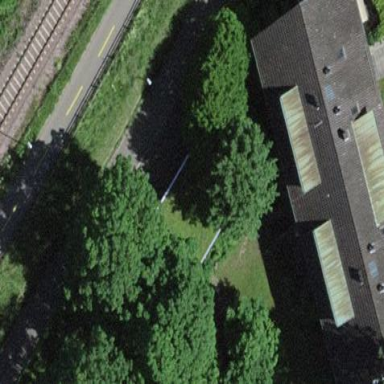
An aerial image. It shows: Group of garages.